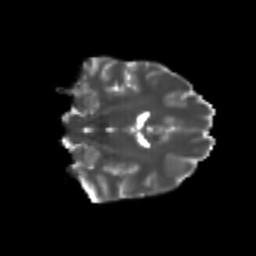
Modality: T2w
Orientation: coronal
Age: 20
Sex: female
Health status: healthy
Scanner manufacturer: philips
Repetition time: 7.388 s
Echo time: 0.08599 s